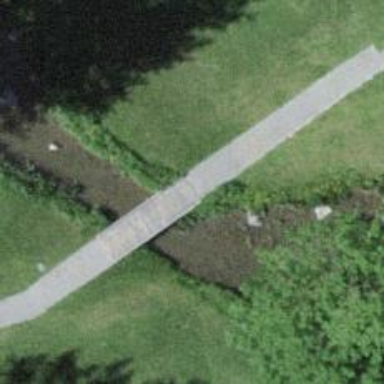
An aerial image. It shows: Designated golf cart path crossing bridge over grade 1 track.